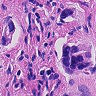
Metastatic tissue present: yes